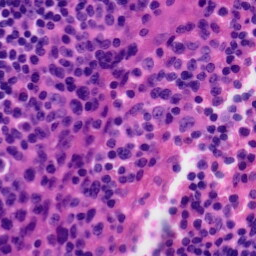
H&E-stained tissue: Tonsil